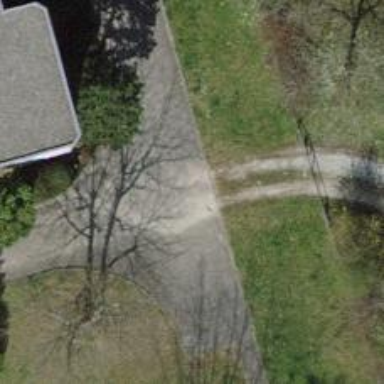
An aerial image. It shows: Pedestrian path with asphalt surface.